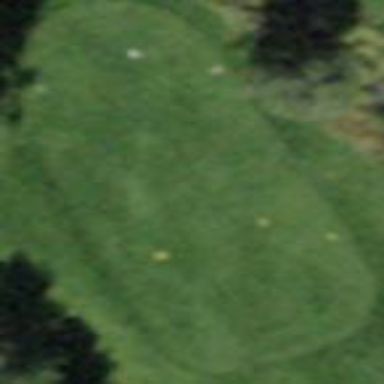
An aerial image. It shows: Golf tee.